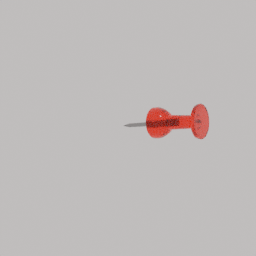
Label: tools